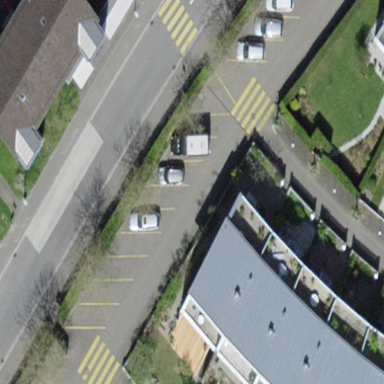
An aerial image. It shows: Street side parking area.